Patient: sex M, age 47
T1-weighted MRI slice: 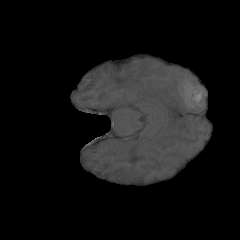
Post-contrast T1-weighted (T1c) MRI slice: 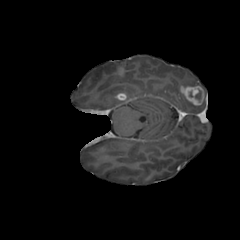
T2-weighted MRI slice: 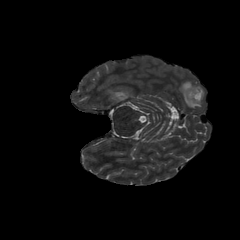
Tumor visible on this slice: yes
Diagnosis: Glioblastoma, IDH-wildtype
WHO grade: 4